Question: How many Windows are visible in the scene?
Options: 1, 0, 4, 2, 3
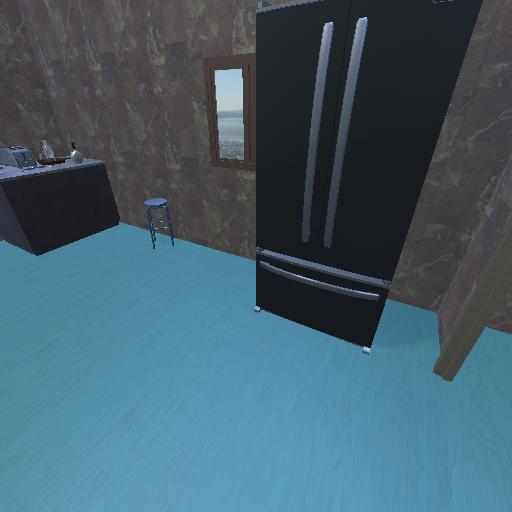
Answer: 1